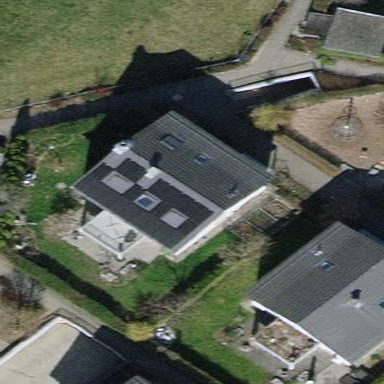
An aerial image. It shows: Detached building with gabled roof.